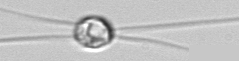
Label: Chaetoceros_danicus